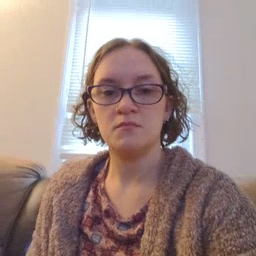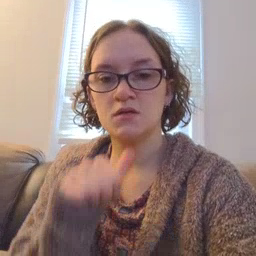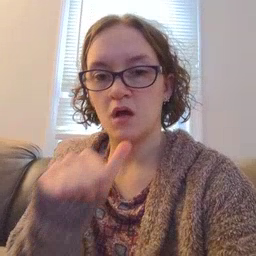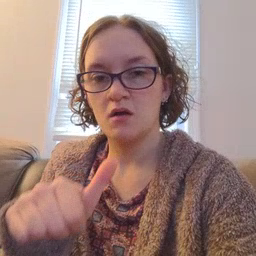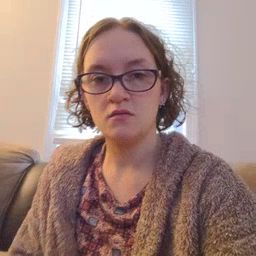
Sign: not